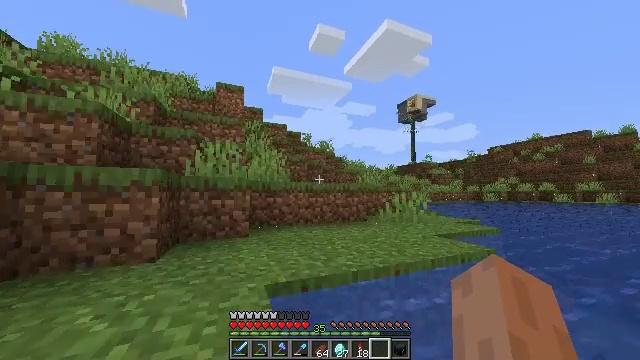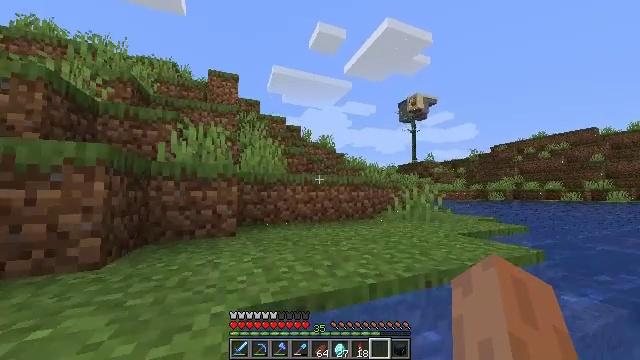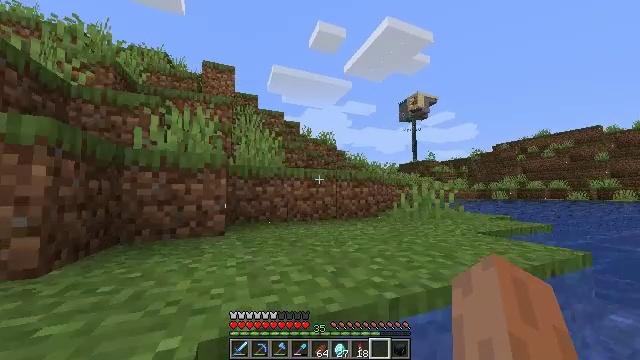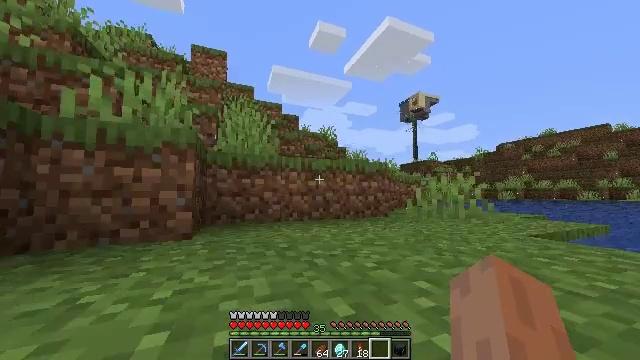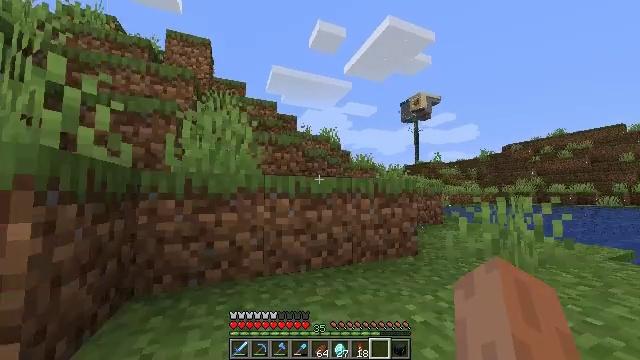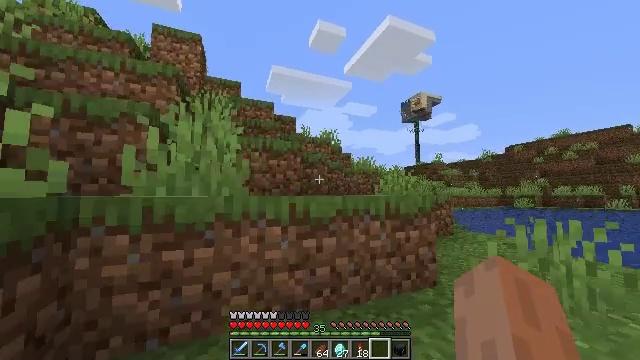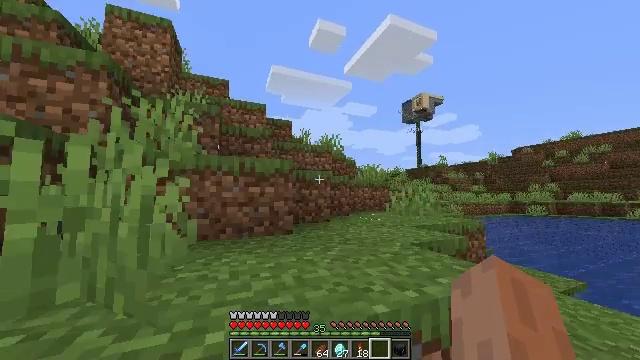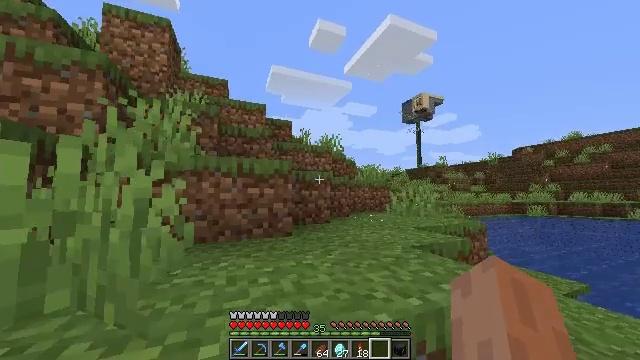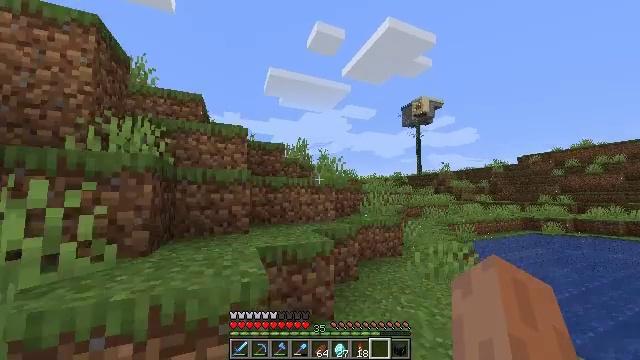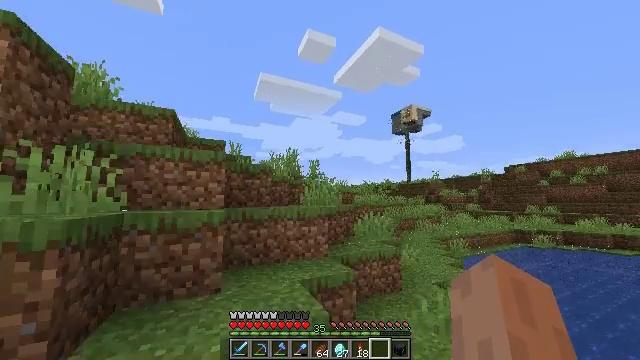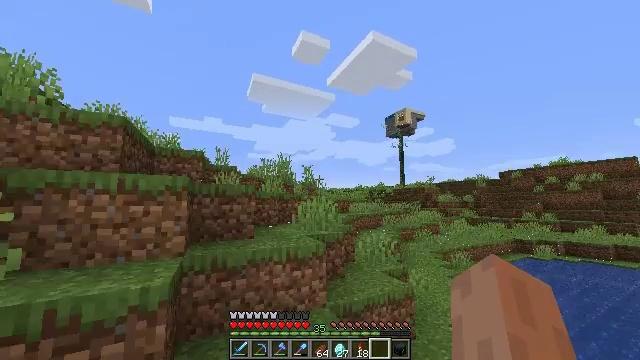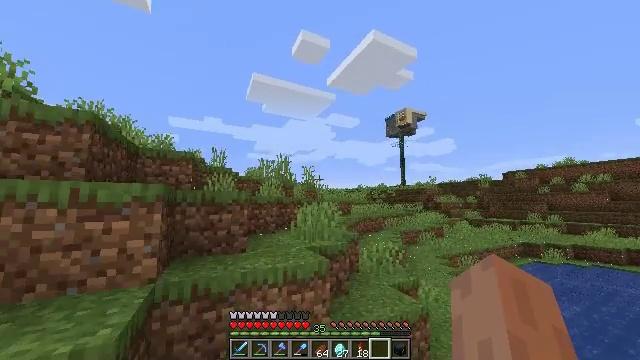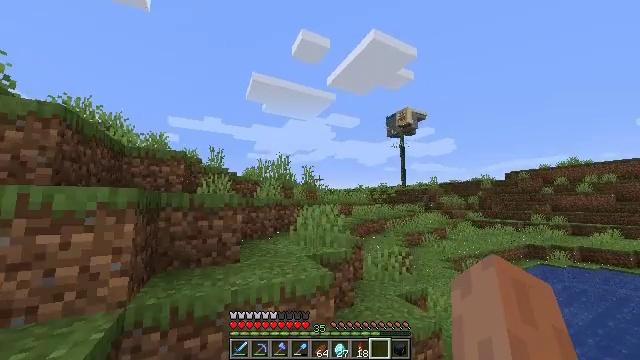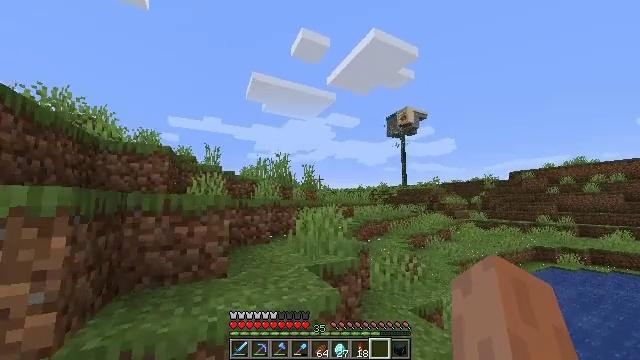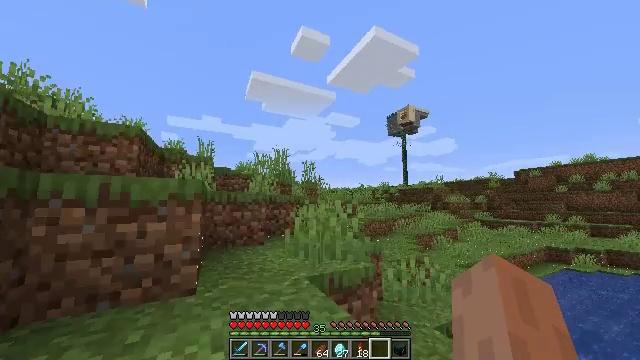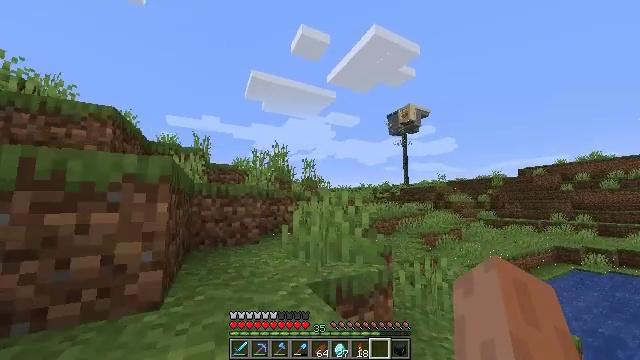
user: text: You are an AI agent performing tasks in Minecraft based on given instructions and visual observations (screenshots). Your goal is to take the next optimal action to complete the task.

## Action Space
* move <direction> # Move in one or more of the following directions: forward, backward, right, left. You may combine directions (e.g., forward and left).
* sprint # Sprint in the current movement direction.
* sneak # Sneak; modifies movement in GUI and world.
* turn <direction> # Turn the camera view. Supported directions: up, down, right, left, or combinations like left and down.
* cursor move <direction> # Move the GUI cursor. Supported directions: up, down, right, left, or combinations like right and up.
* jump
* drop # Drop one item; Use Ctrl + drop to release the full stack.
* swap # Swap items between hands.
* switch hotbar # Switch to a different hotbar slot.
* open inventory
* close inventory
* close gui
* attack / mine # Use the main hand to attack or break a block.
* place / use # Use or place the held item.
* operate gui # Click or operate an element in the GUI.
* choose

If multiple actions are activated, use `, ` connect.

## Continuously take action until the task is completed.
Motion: motion action
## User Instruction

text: Retrieve the ender chest safely.
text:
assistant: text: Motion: move forward, sprint
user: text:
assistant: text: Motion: move forward, sprint
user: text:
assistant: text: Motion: move forward, sprint, jump
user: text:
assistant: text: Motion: move forward, sprint, jump
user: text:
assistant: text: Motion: move forward, sprint, jump
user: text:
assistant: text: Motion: move forward, sprint, jump
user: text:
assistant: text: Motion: move forward, sprint, jump
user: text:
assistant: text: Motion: move forward, sprint, jump
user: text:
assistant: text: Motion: move forward, sprint, turn right and up, jump
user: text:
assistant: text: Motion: move forward, sprint, turn right, jump
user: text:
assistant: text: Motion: move forward, sprint, jump
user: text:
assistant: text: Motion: move forward, sprint, jump
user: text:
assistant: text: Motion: move forward, sprint, jump
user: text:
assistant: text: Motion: move forward, sprint, jump
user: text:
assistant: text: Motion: move forward, sprint, jump
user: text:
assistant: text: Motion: move forward, sprint, jump
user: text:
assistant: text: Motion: move forward, sprint, turn right, jump
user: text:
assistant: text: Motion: move forward, sprint, turn right, jump
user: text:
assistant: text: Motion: move forward, sprint, turn right, jump
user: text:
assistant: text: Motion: move forward, sprint, jump
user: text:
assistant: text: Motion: move forward, sprint, jump
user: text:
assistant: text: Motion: move forward, sprint, jump
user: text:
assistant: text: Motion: move forward, sprint, jump
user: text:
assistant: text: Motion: move forward, sprint, jump
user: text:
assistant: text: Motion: move forward, sprint, turn right, jump
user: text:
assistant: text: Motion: move forward, sprint, turn right, jump
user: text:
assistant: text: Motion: move forward, sprint, turn right, jump
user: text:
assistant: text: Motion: move forward, sprint, jump
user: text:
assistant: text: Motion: move forward, sprint, jump
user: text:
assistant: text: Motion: move forward, sprint, jump